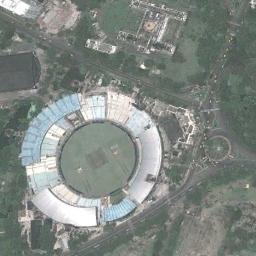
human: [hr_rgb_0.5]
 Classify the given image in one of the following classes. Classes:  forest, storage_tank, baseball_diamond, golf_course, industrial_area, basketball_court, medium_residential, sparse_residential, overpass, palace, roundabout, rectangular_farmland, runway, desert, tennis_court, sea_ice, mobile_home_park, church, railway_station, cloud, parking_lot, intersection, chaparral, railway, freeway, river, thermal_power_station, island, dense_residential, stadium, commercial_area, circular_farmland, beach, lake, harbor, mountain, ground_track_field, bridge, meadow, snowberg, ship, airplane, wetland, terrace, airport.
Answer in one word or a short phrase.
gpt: stadium